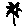
Label: flower